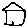
Label: house